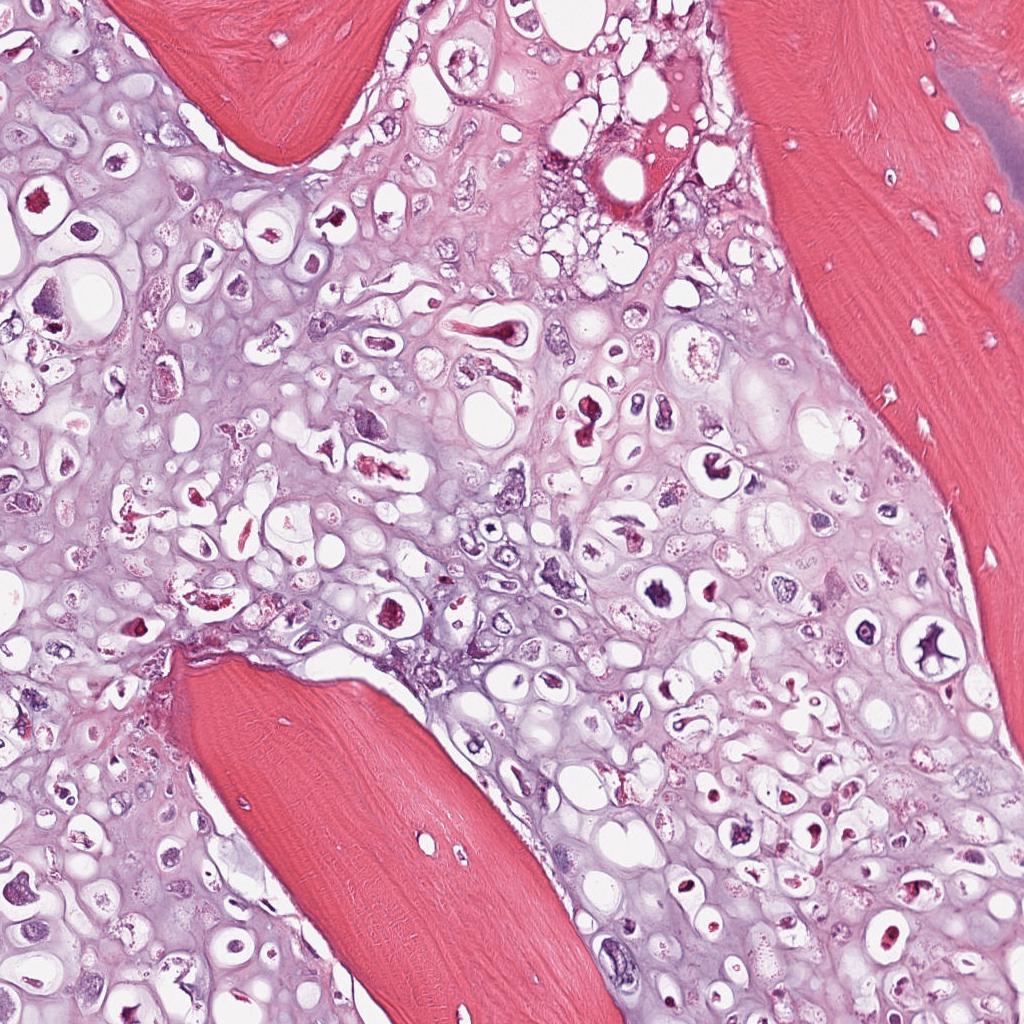
Label: Viable